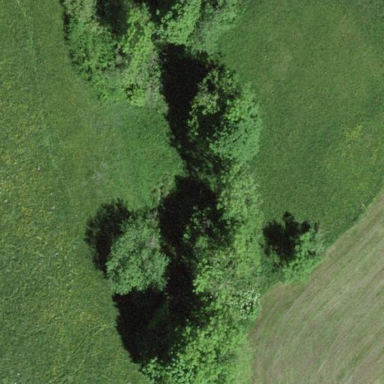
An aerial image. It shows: Forest area.